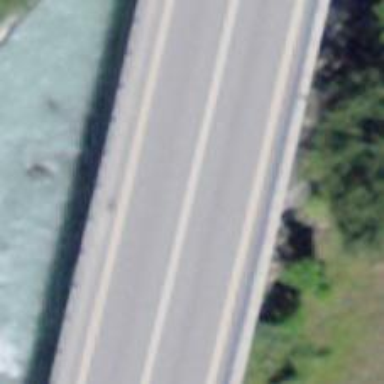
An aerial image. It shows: Trunk highway bridge with asphalt surface.